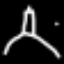
Label: The Eiffel Tower